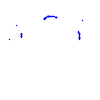
Particle: proton